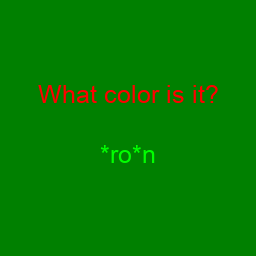
Color: lime
Color name shown: brown
Background color: green
Question text color: red